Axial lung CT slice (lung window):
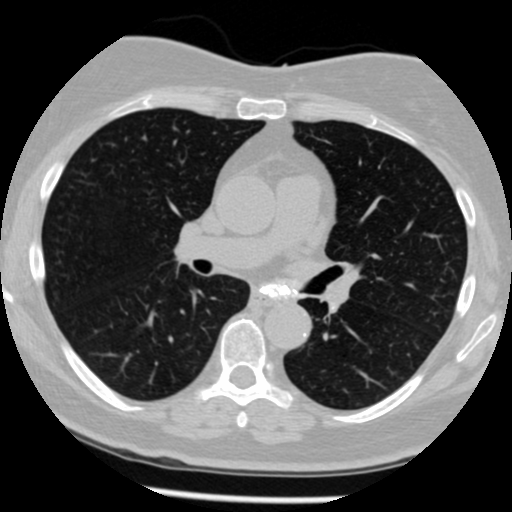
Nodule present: no